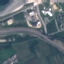
Label: Highway